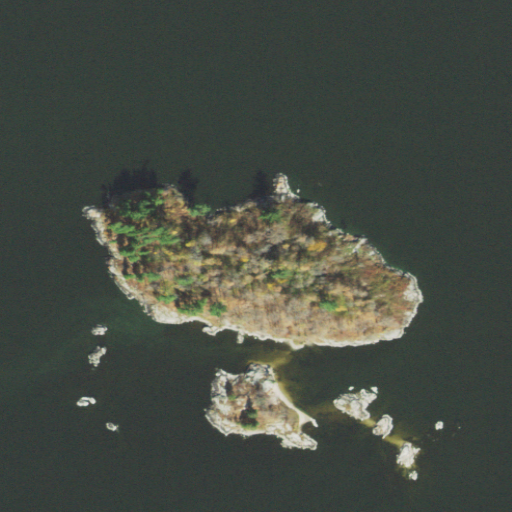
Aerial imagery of island in Minnesota named Little Martin Island containing open water, mixed forest, grassland, deciduous forest, evergreen forest, and herbaceous wetlands